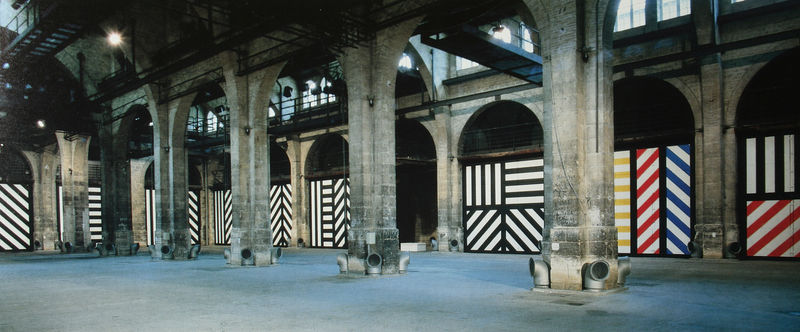
Titel: Installation Musée D'Art Contemporain, Bordeaux - 16-part drawing: All one-, two-, three- and four part combinations of 12'' (30 cm) parallel bands of lines in four directions
Künstler: Sol Lewitt
Standort: Bordeaux
Institution: Musée des Beaux-Arts de Bordeaux
Schlagwörter: blau, weiß, gelb, fenster, grau, licht, lichter, pfeiler, raum, schwarz, säule, säulen, tür, zimmer, gebäude, rot, muster, architektur, sockel, innenraum, boden, decke, bogen, farben, farbe, linien, fabrik, streifen, tor, halle, foto, fotografie, bögen, linie, fliesen, senkrecht, ausstellung, diagonal, waagerecht, museum, sol, lewitt, quadrat, installation, atellier, abstract, rohr, verschlag, oberlicht, rohre, contemporary, sol lewitt, environment, buren